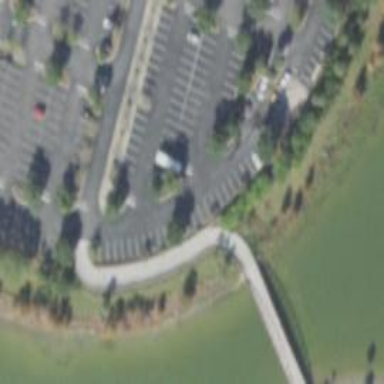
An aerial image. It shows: Asphalt path on bridge designed for golf cart use.